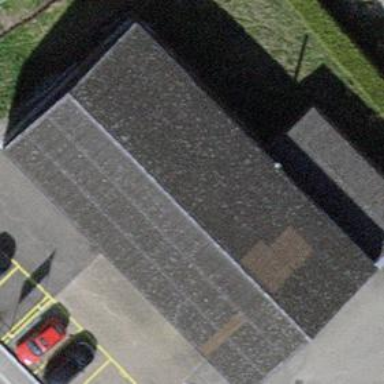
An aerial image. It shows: Retail building.